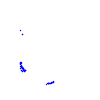
Particle: proton